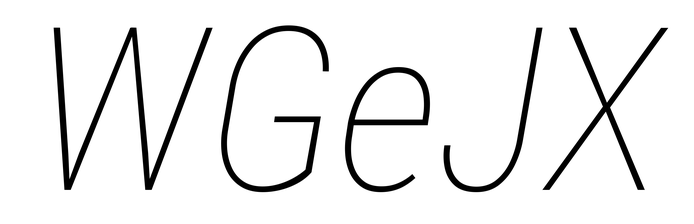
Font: Roboto-Italic_Condensed_Thin_Italic